Interaction volume radius: 5 \u00c5
Interaction volume height: 20 \u00c5
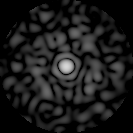
Disorder parameter: 0.7596